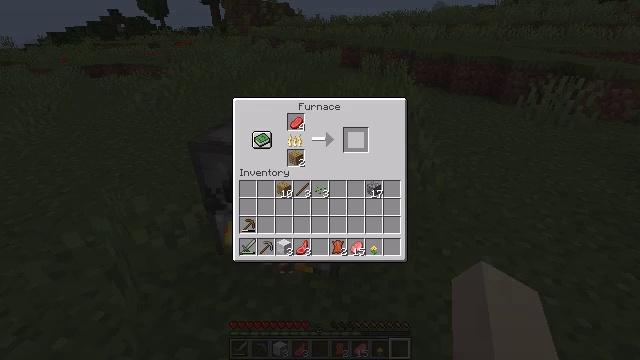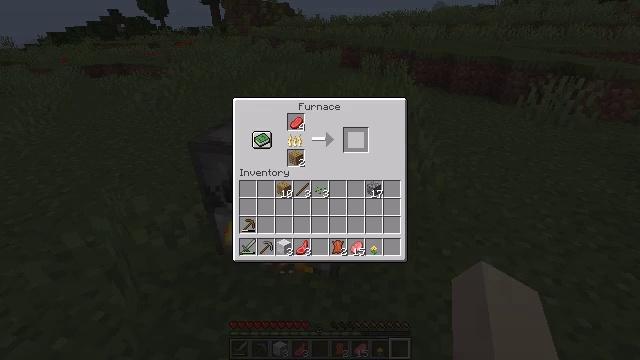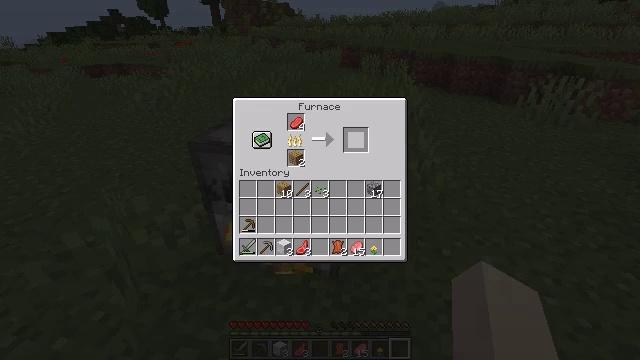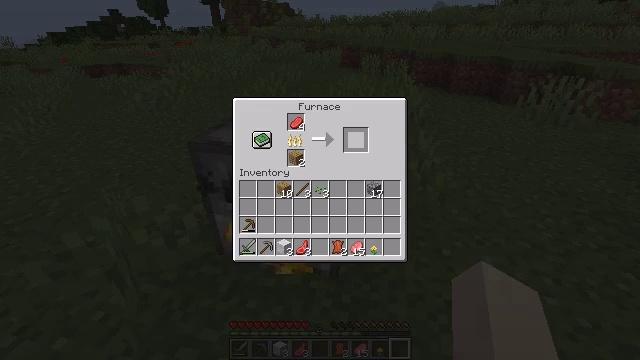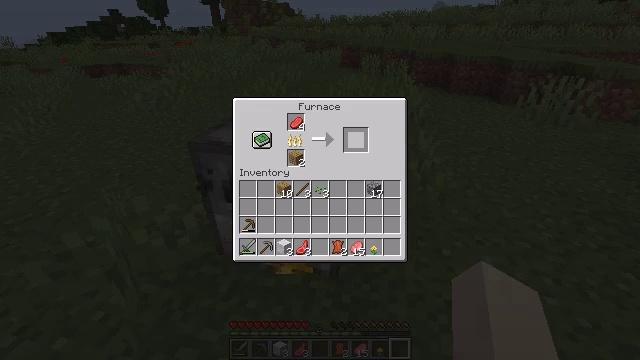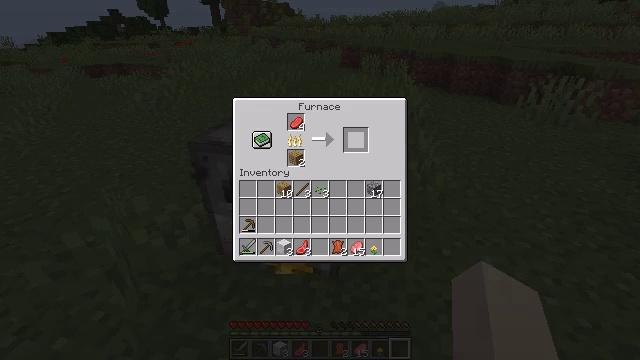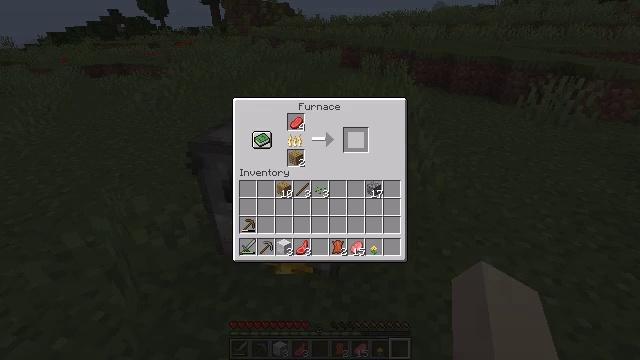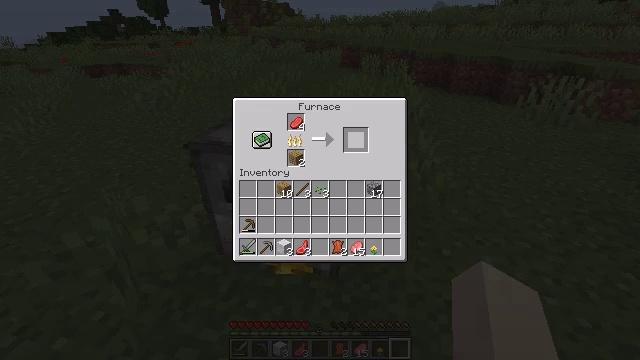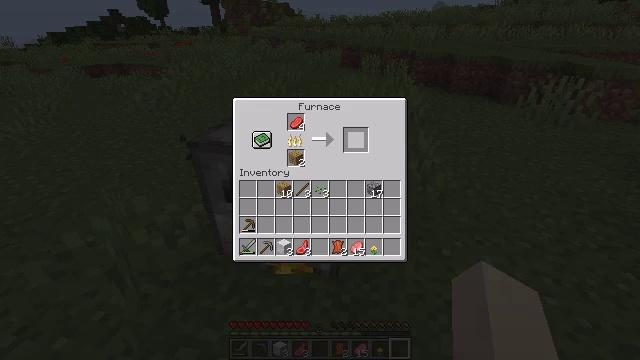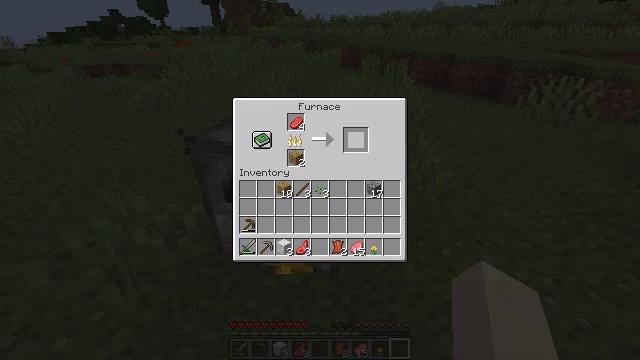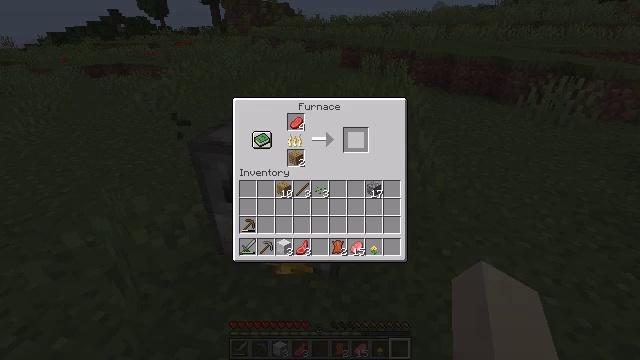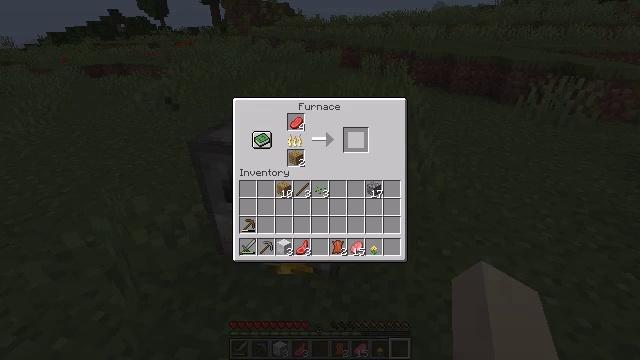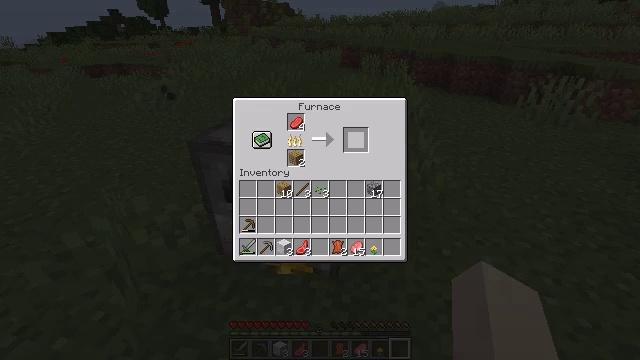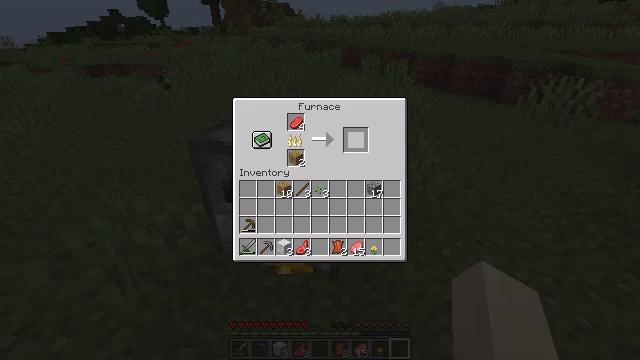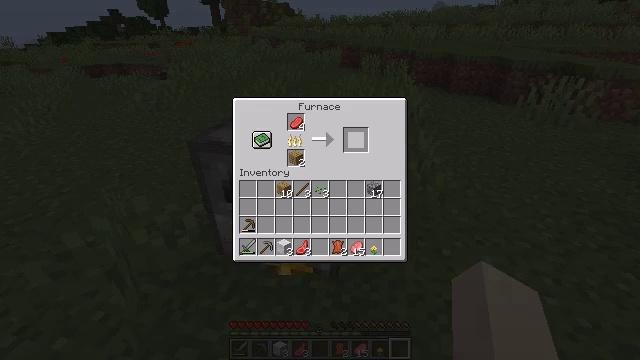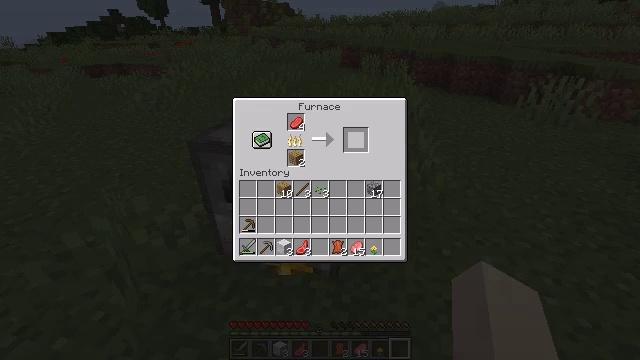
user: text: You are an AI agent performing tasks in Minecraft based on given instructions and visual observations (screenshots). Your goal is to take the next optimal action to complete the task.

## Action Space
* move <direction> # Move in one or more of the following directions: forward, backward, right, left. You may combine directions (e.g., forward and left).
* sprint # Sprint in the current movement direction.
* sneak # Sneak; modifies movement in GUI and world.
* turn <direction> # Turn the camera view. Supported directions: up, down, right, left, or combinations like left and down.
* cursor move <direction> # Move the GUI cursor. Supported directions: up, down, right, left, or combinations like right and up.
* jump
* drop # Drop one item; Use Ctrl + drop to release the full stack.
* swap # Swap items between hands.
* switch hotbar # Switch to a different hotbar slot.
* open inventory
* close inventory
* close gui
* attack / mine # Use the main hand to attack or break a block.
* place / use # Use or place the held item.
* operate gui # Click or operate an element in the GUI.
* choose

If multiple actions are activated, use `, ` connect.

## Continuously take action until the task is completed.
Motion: motion action
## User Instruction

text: Craft a cooked beef on the furnace.
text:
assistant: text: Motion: no_op
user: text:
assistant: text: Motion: no_op
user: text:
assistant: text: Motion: no_op
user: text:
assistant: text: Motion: no_op
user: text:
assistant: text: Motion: no_op
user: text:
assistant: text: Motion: no_op
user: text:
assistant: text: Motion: no_op
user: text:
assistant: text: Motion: cursor move right
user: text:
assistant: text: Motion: no_op
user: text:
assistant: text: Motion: no_op
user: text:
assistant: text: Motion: no_op
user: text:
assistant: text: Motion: no_op
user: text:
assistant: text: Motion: no_op
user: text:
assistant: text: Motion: no_op
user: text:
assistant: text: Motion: no_op
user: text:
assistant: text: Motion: no_op
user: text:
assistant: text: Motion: no_op
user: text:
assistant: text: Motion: no_op
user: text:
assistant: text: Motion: no_op
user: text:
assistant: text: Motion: no_op
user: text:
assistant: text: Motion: no_op
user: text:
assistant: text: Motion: no_op
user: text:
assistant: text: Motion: no_op
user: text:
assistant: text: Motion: no_op
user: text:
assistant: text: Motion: no_op
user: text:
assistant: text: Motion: no_op
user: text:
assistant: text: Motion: no_op
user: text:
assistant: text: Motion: no_op
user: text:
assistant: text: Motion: no_op
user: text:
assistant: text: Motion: no_op